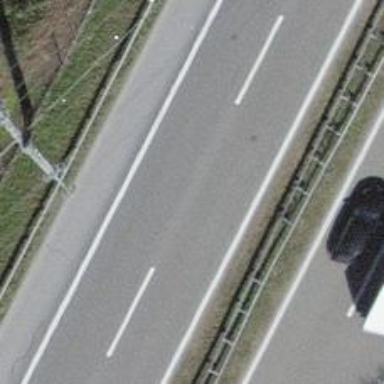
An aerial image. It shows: Asphalt motorway.